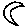
Label: moon